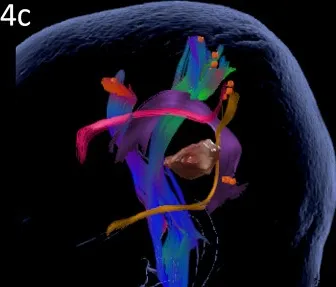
Case 4. Left panels show ON results, right panels AN results. Panels (C, D) Fiber tracking results including the lesion, nTMS cortical endpoints in orange and color-coded tracts with CNT in direction-coded, here dark blue, AF in purple, SLF in pink, and ILF in yellow.
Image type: electrography (ekg)